Question: I see this type of menu all over the Internet as a way to filter out data:

Does it have a specific name? I'm particularly interested in seeing how the pushed in effect is achieved. I've gone through the Chrome developer tools but viewing the CSS applied Chrome only returns a few classes and not the id of the element.
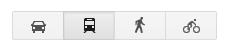
Answer: The menu type does not have a specific name as far as I know (although for all effects and purposes it is a set of <URL>.
The pushed in effect is caused by an inset shadow and darker background color.
<URL>